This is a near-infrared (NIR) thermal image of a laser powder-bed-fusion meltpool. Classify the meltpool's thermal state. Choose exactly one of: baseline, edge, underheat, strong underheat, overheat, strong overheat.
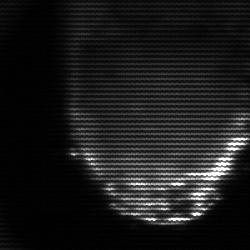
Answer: edge